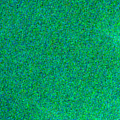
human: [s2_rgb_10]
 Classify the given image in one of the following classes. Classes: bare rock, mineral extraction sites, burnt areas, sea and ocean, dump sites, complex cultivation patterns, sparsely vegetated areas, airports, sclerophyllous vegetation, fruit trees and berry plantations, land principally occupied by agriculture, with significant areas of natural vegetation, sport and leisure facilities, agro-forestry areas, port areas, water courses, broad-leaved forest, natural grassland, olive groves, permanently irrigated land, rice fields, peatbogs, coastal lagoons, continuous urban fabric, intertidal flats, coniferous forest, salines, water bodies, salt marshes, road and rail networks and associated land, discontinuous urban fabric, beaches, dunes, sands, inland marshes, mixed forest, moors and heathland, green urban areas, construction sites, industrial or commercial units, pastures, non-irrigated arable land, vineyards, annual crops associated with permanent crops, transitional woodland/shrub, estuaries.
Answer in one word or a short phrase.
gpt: sea and ocean